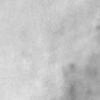
Label: no_change